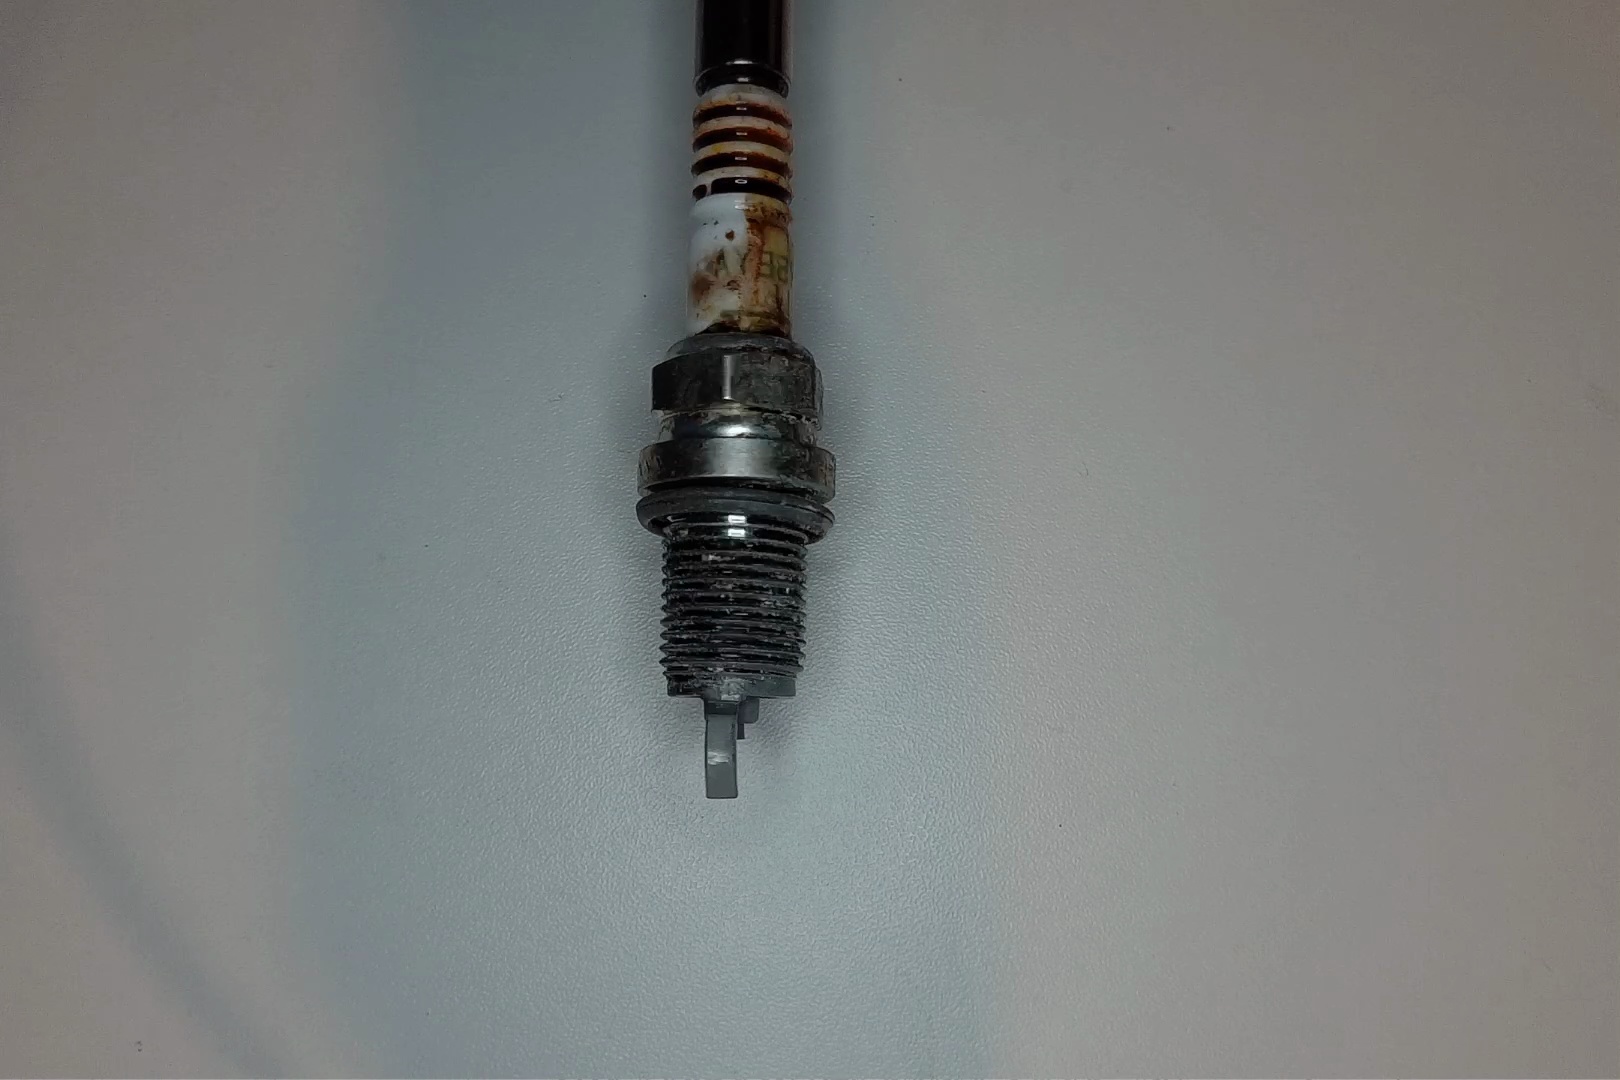
Label: anomaly